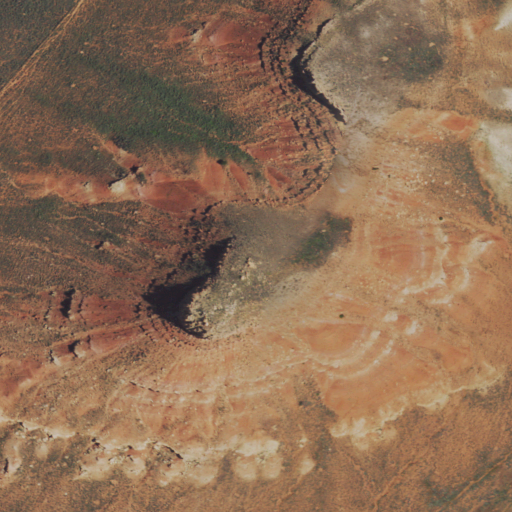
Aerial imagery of mountain in Wyoming named Arapahoe Butte containing shrub, grassland, and evergreen forest